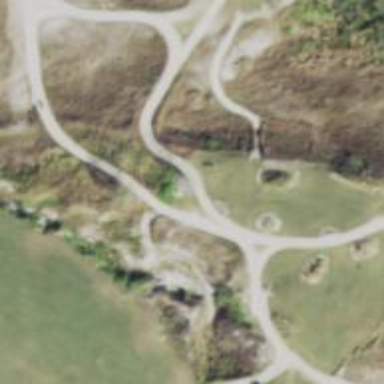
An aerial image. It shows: Path used for both walking and golf.